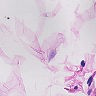
Metastatic tissue present: no